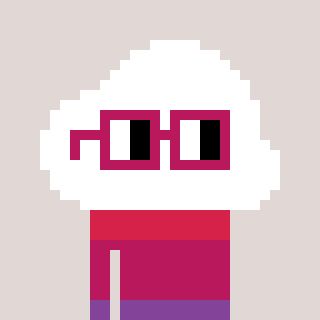
a pixel art character with square dark red glasses, a cloud-shaped head and a hotbrown-colored body on a warm background